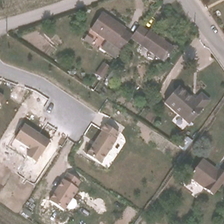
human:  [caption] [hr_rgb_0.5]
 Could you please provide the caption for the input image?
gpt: some buildings and green trees are in an industrial area .

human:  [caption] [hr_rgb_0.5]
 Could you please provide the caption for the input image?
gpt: some buildings and green trees are in an industrial area .

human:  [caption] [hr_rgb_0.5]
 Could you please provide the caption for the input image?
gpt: some buildings and green trees are in an industrial area .

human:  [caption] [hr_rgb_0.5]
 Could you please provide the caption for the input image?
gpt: some buildings and green trees are in an industrial area .

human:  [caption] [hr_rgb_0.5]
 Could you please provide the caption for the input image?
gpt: some buildings and green trees are in an industrial area .